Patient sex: F
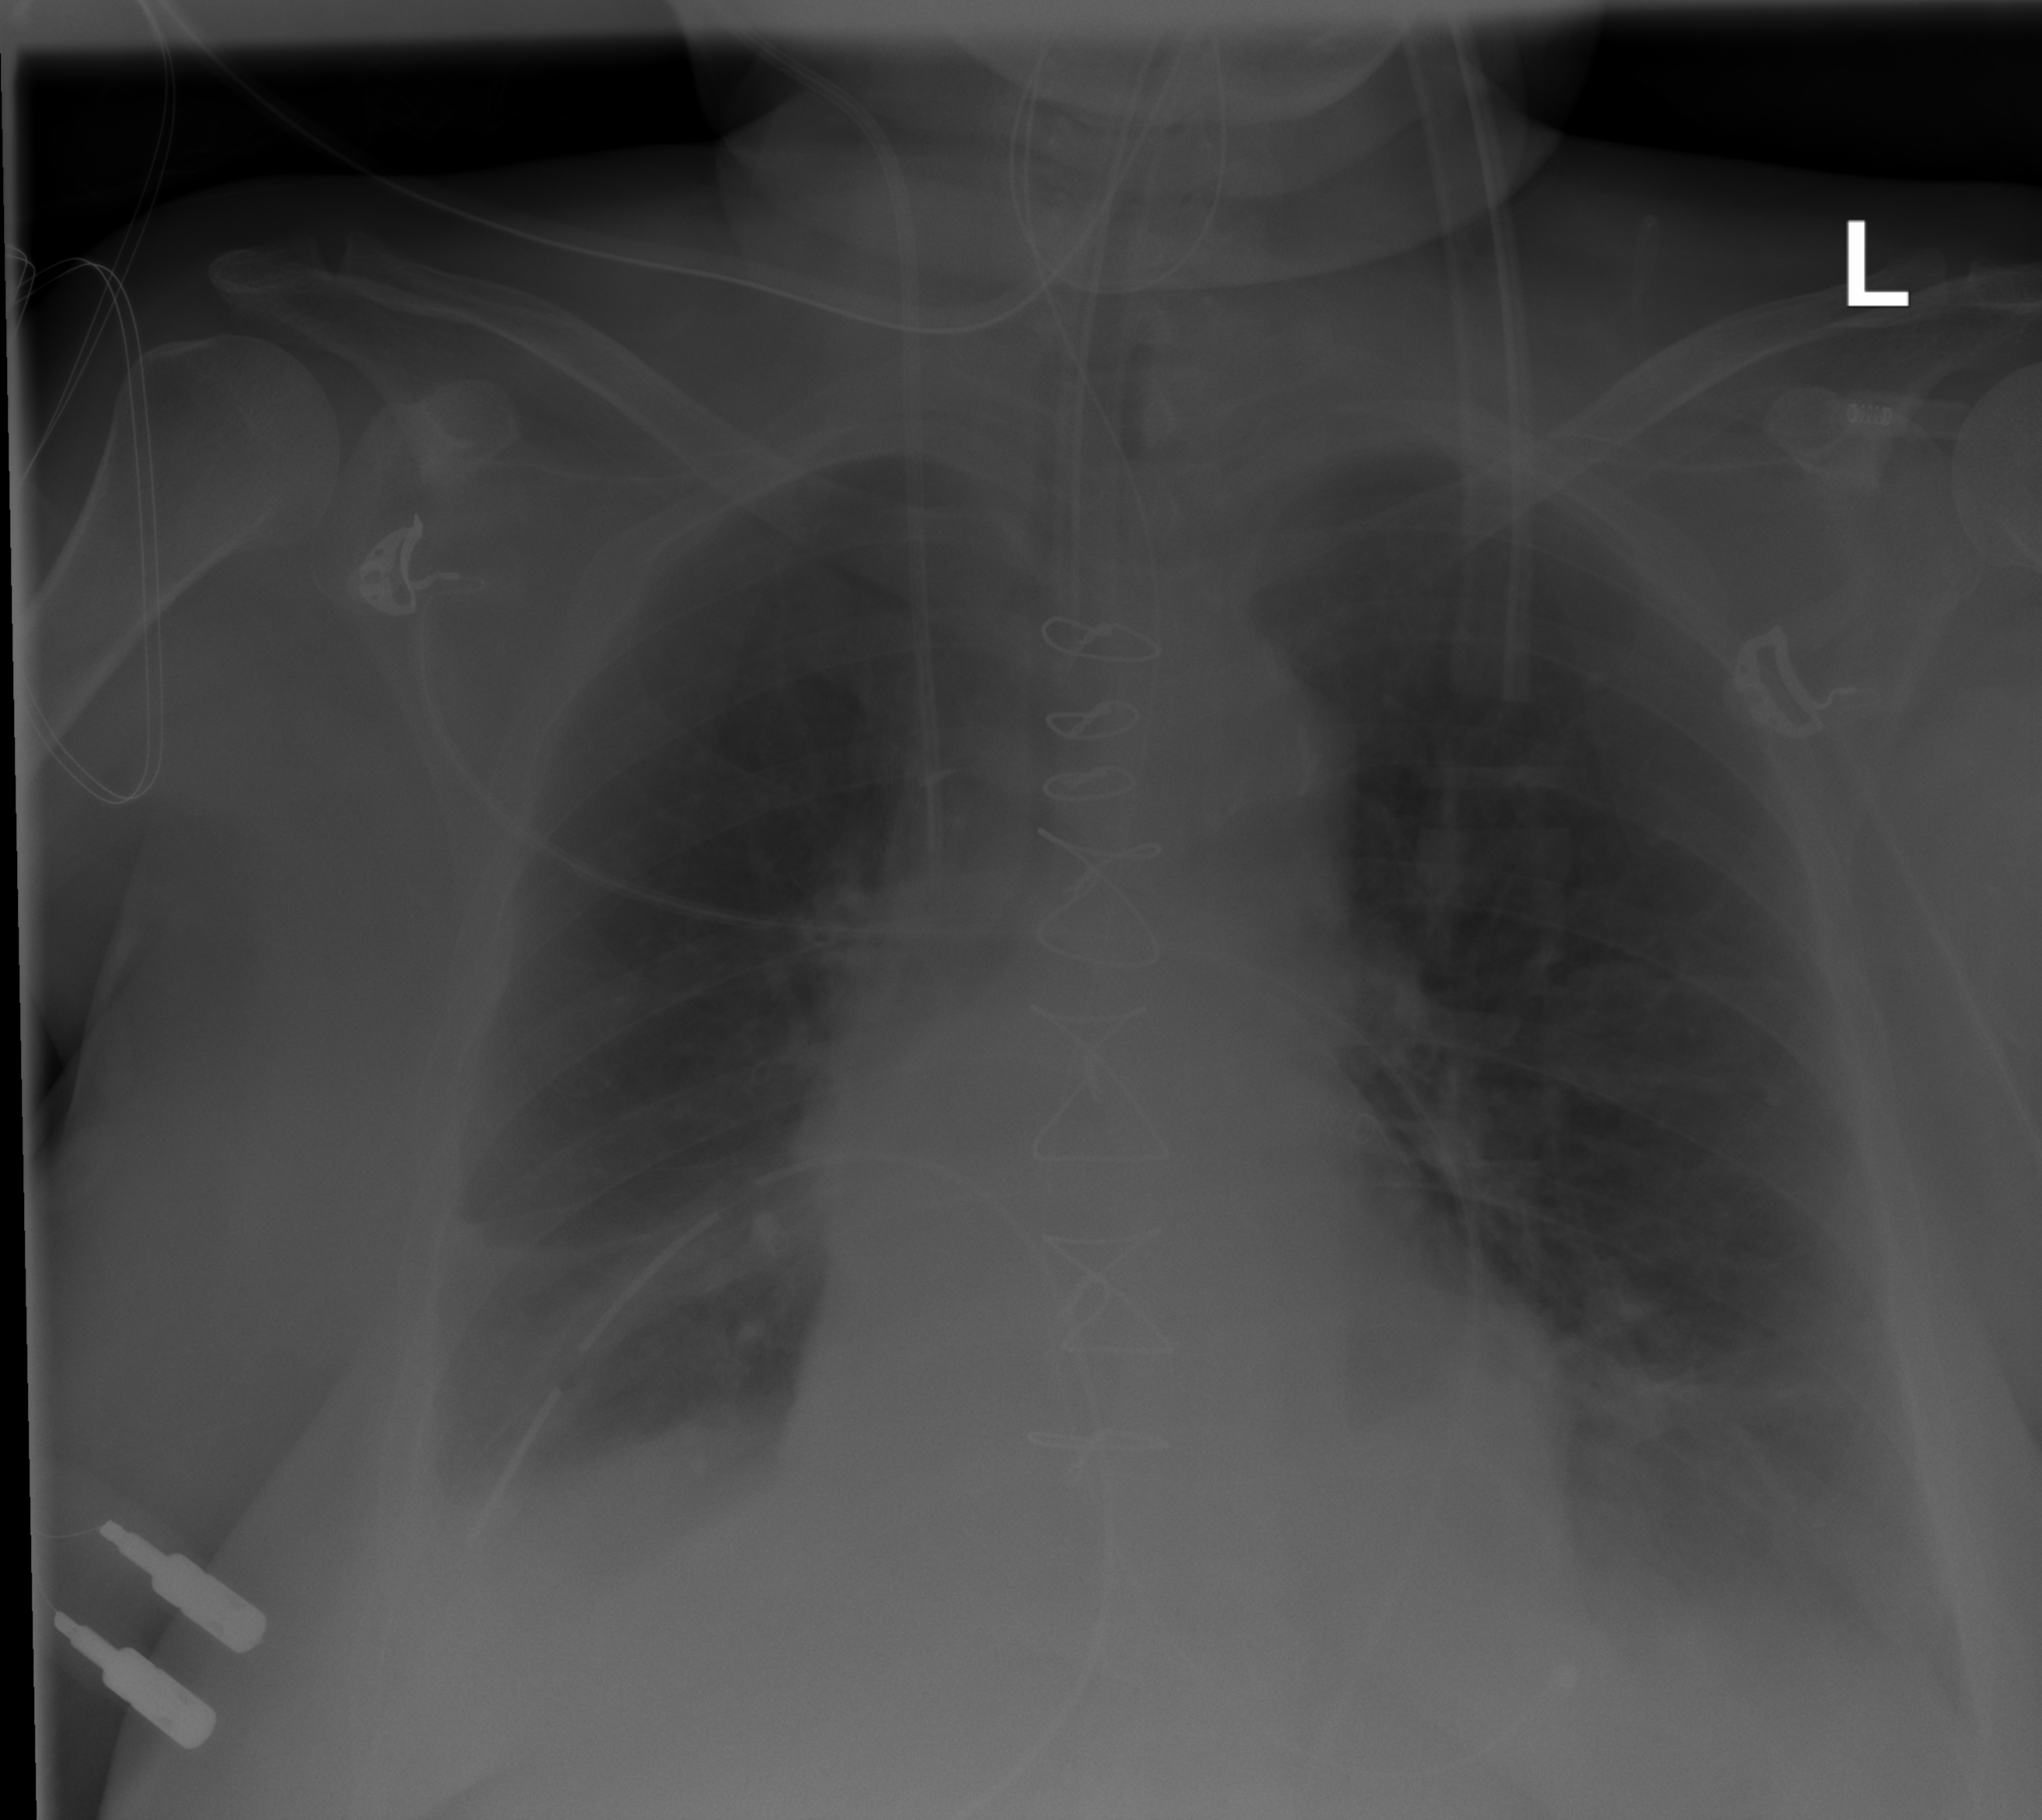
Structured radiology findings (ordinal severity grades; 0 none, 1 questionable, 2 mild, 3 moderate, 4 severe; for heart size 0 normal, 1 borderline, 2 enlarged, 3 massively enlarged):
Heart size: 0
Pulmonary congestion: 0
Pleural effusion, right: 2
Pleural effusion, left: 2
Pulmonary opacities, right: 0
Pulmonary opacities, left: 0
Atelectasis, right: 2
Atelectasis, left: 2